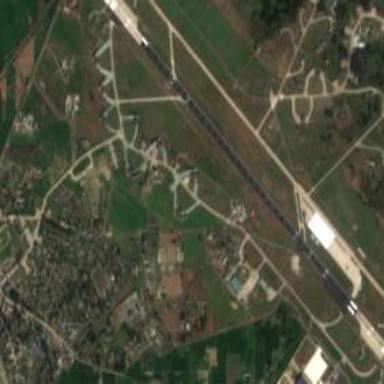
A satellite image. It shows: Area designated as taxiway at the airport.